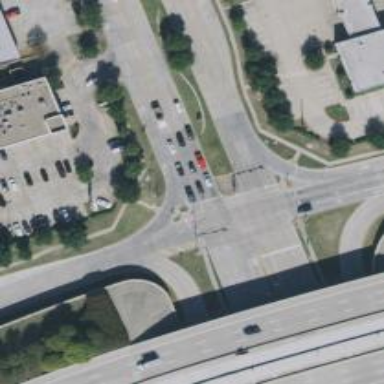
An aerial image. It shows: Secondary road with separate sidewalk and frontage road.